Interaction volume radius: 5 \u00c5
Interaction volume height: 15 \u00c5
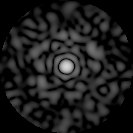
Disorder parameter: 0.7751